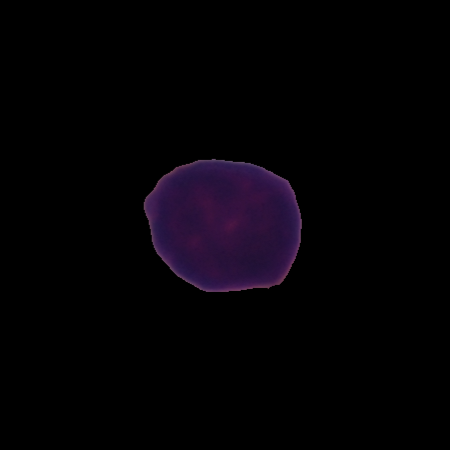
Label: healthy